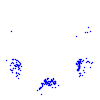
Particle: kaon